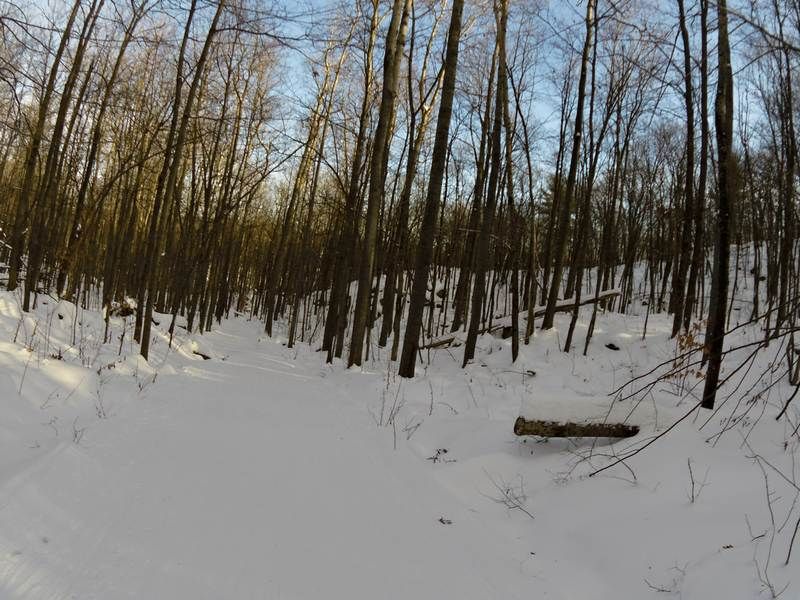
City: ottawa-gatineau